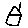
Label: house